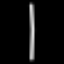
Label: line